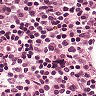
Metastatic tissue present: no